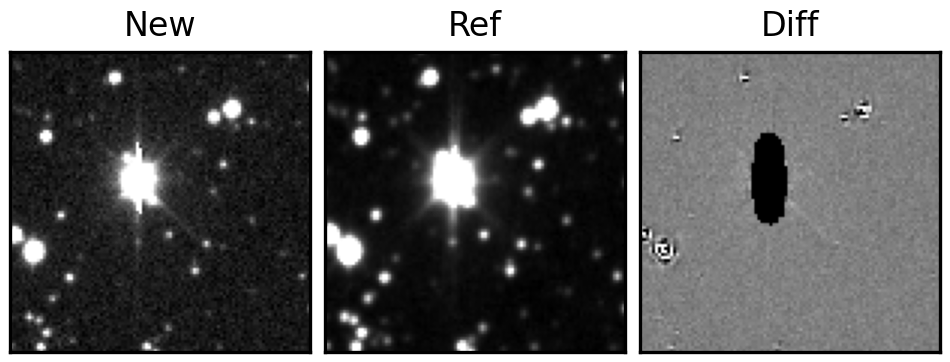
Label: bogus